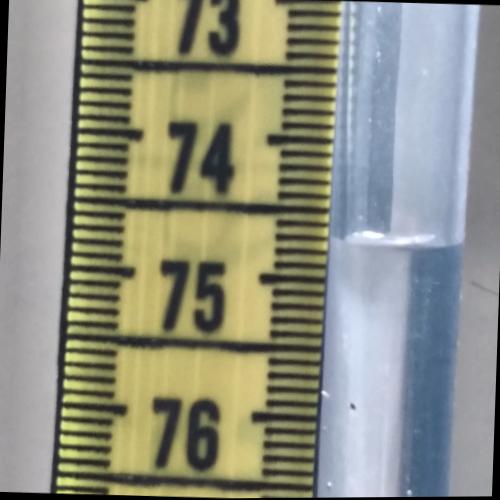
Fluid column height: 74.7 cm